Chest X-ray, AP view. Patient: 47 years old, sex F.
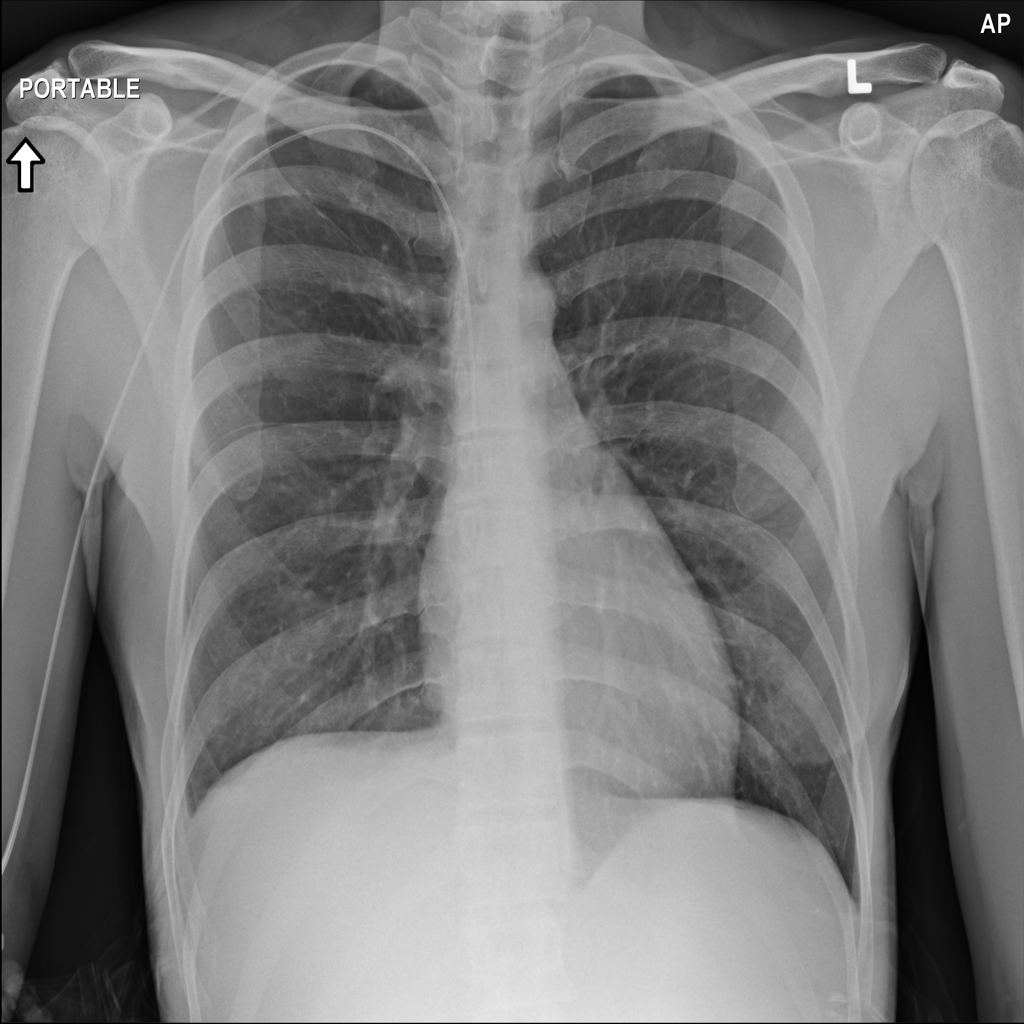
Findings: No Finding